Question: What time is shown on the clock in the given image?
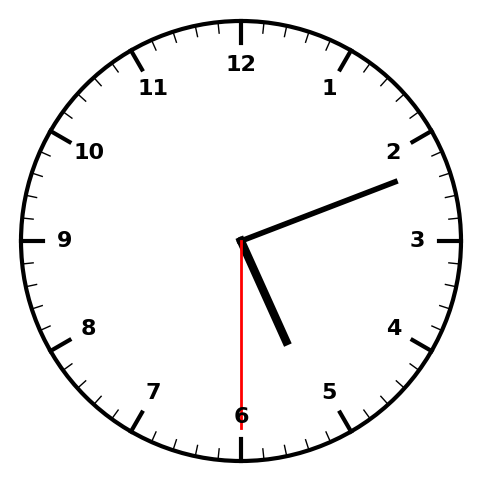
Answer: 05:11:30